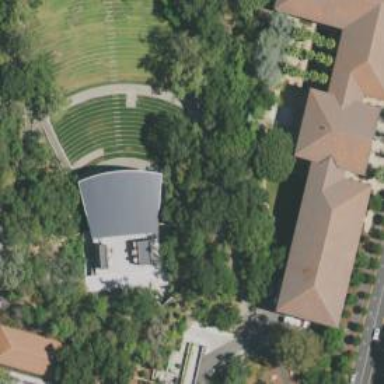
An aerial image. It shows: Theatre.